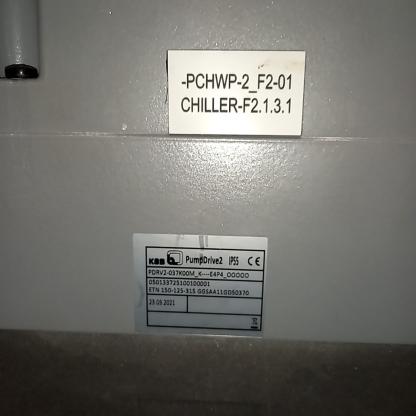
Klasa: tabliczka-znamionowa